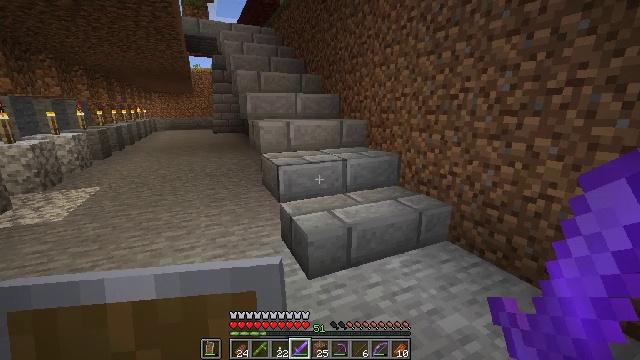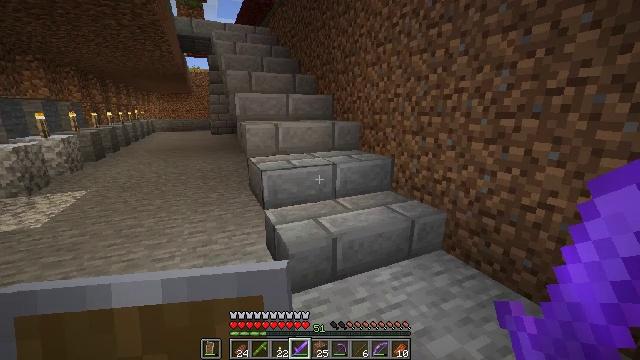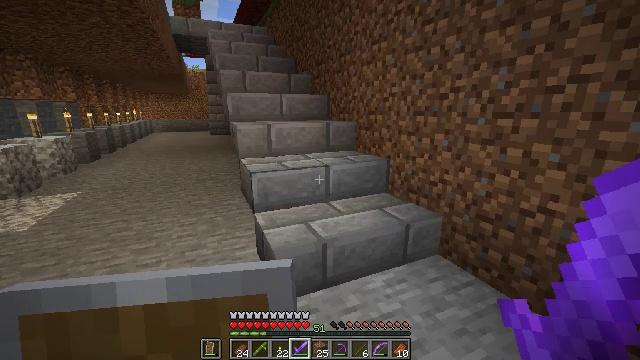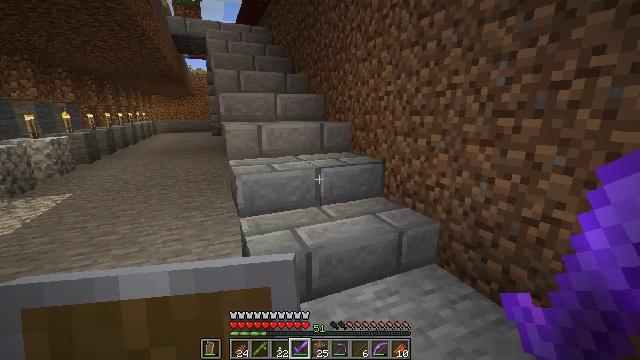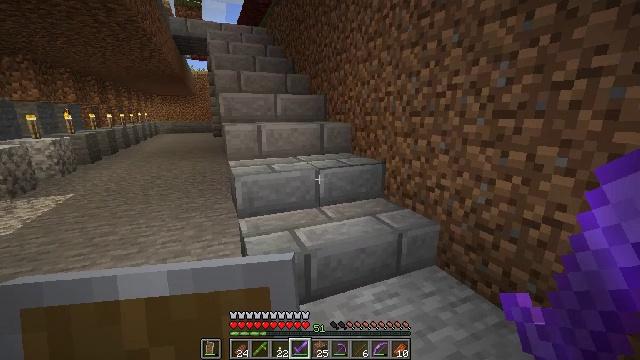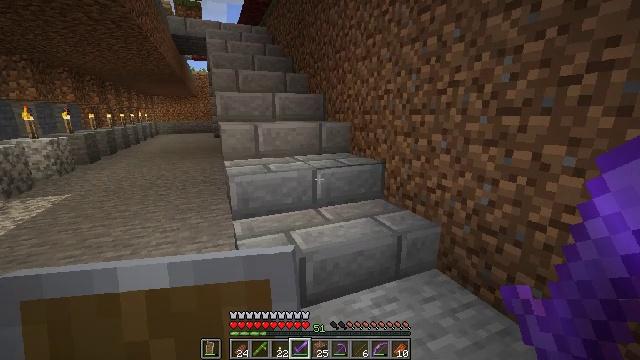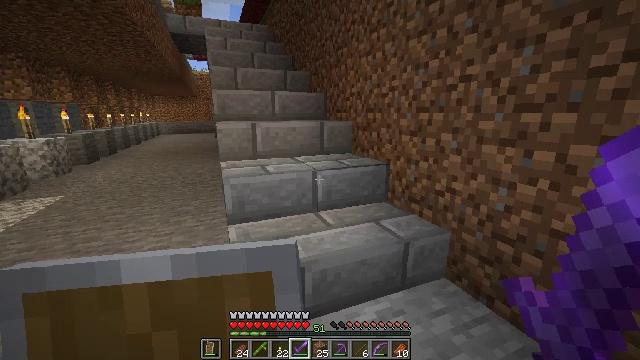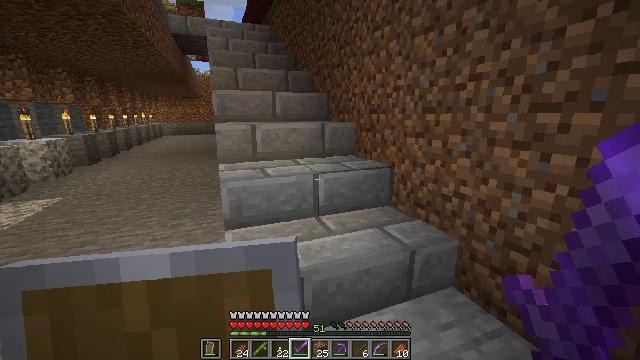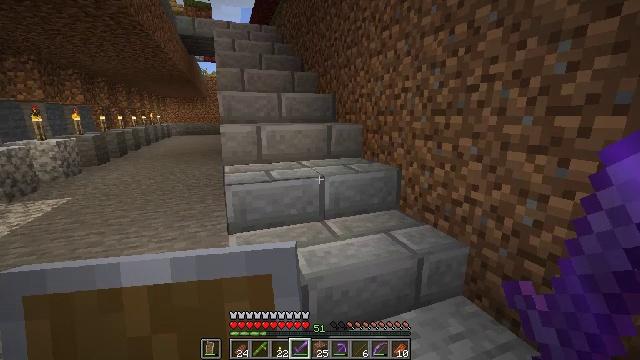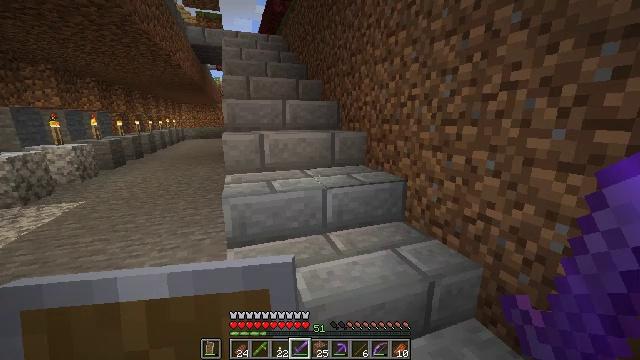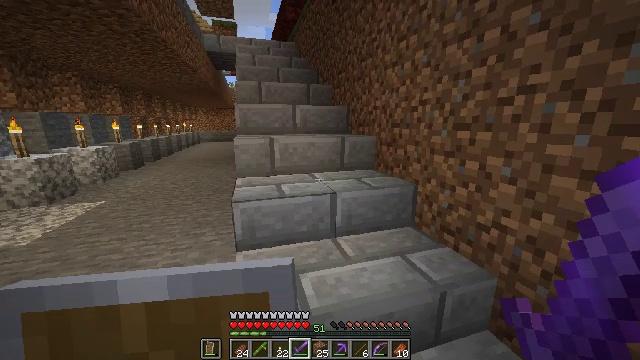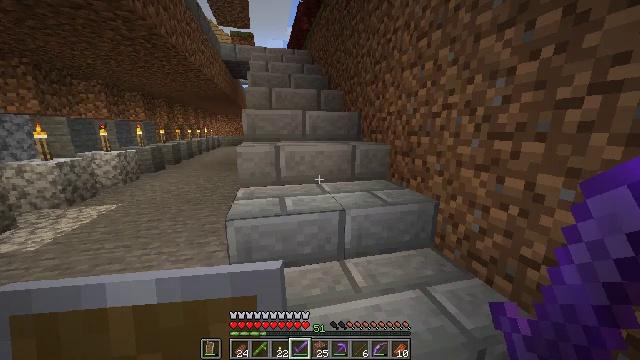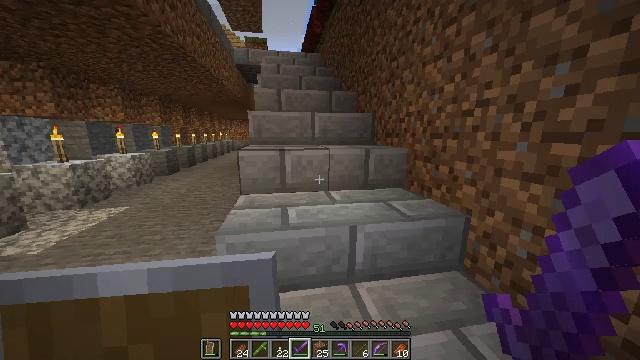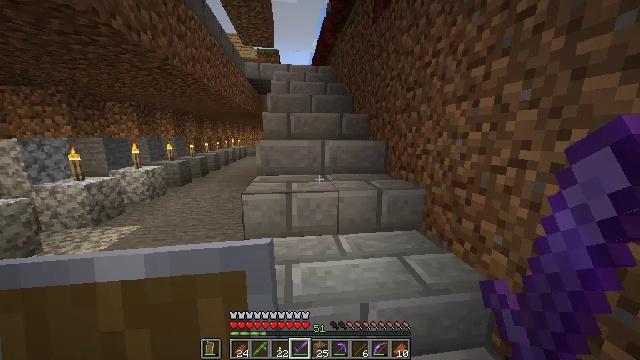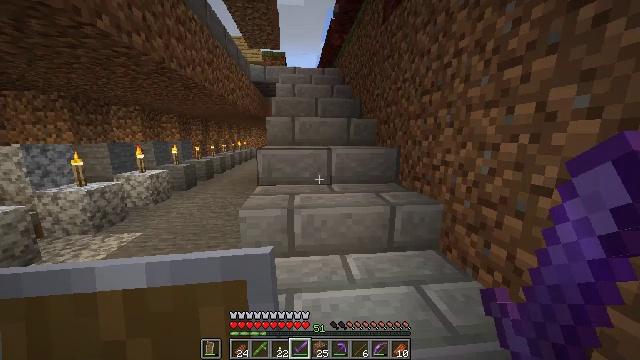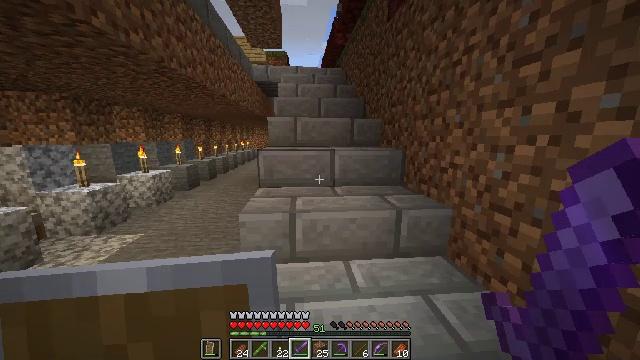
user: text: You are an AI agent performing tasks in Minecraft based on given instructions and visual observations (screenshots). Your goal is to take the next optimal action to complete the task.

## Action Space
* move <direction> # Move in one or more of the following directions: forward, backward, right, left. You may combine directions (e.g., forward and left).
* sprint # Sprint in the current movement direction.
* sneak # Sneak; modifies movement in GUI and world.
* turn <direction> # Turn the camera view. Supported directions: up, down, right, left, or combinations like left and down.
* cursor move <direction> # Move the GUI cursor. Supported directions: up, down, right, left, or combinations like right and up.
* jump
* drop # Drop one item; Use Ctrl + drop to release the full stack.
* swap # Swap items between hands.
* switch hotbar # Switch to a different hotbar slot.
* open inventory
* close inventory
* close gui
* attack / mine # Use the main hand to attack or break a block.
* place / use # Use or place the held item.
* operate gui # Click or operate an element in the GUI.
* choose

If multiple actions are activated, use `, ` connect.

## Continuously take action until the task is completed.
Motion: motion action
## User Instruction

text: Remove a bamboo from the inventory.
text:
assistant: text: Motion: move forward and move right
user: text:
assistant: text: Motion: move forward and move right
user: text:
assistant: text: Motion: turn left
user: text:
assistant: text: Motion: no_op
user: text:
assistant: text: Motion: move forward
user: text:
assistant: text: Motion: move forward
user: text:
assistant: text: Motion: no_op
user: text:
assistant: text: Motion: move forward, turn left
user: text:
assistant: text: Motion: move forward, turn left
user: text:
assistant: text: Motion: move forward, turn left
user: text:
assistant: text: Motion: move forward, turn left
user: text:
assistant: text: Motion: move forward, turn left
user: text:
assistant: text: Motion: move forward, turn left
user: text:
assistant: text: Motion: move forward, turn left
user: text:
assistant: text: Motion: move forward
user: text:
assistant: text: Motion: move forward, turn left
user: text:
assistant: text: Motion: move forward, turn left
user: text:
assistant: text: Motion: move forward, turn left
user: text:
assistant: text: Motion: move forward, turn left
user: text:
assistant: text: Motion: move forward
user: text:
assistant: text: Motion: move forward
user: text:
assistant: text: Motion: move forward, turn right
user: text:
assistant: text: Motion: move forward, turn right
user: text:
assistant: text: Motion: move forward, turn up
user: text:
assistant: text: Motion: move forward, turn left and up
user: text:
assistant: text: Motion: move forward
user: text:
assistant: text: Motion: move forward
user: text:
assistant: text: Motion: move forward, turn right
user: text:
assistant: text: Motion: move forward, turn left
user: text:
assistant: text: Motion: move forward, turn right and down